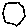
Label: hexagon